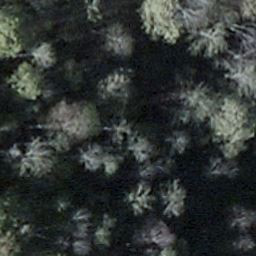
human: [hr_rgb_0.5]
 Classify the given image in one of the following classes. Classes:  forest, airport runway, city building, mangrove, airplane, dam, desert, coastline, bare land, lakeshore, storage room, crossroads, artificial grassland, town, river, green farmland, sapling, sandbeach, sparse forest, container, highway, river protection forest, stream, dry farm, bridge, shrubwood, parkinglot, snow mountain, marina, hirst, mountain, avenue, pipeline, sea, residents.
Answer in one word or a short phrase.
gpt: shrubwood